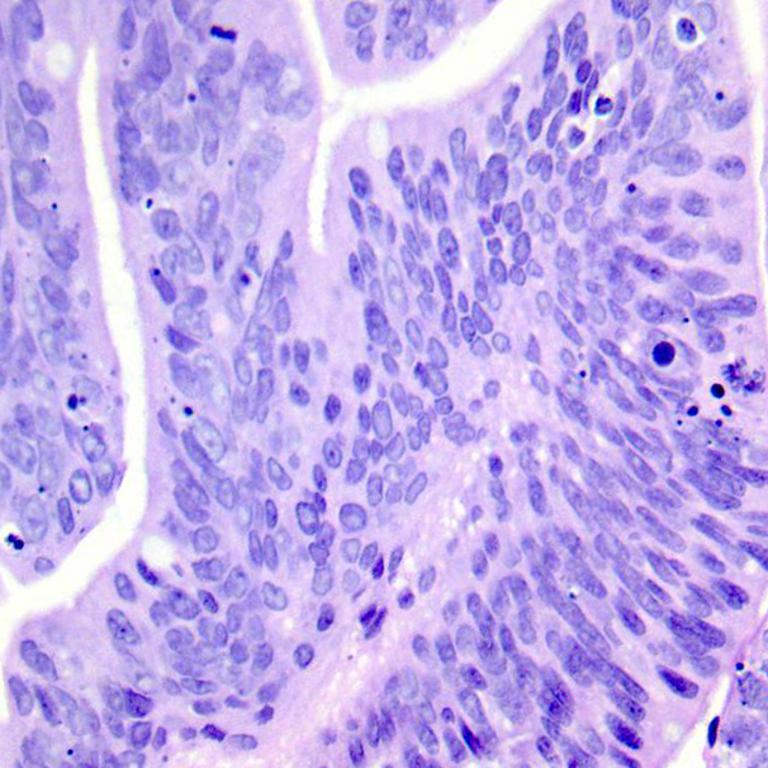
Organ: colon
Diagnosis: adenocarcinomas